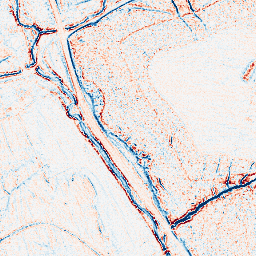
Category: edge_preserving
Decomposition family: anisotropic_diffusion
Decomposition parameters: iterations: 5
kappa: 10
gamma: 0.1
Upsampling method: bilinear
Upsampling parameters: scale: 8
Upsampling scale: 8